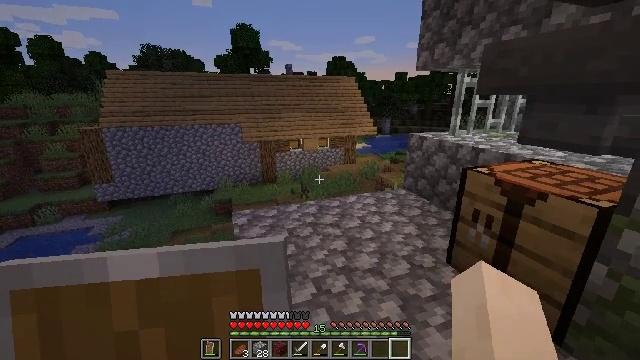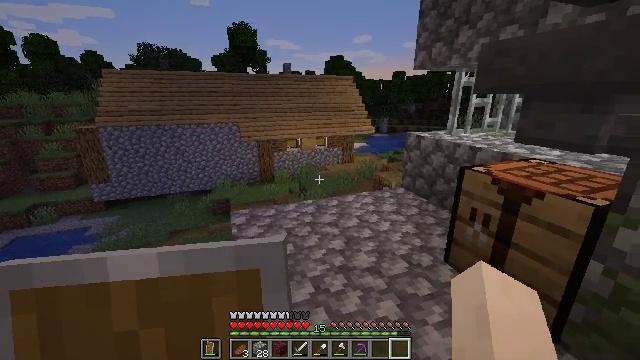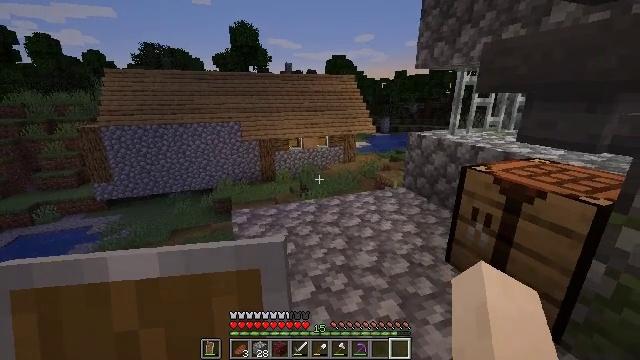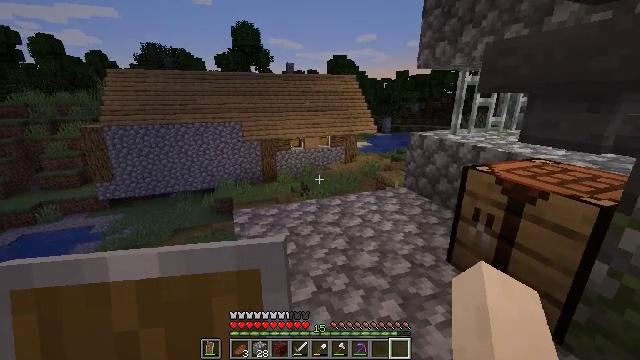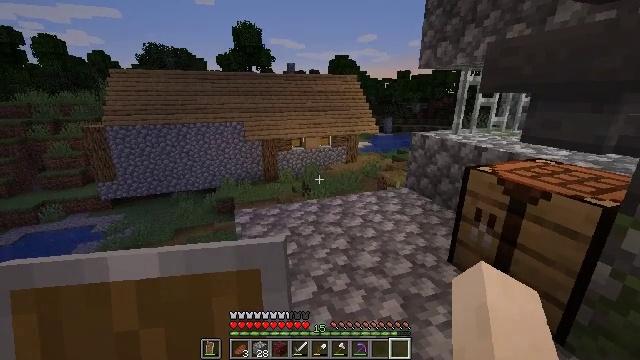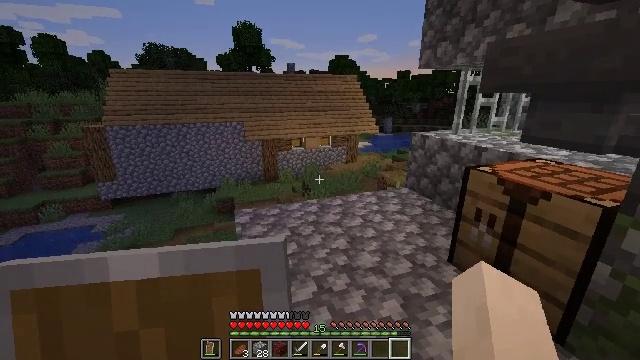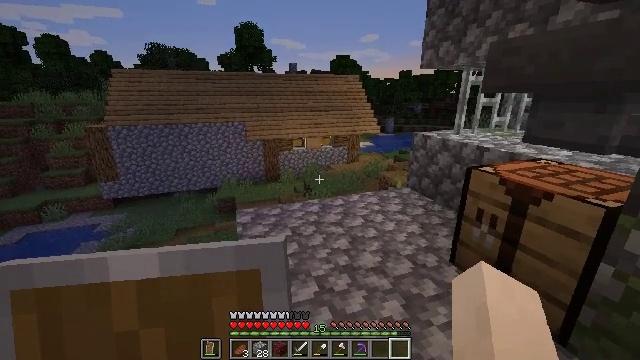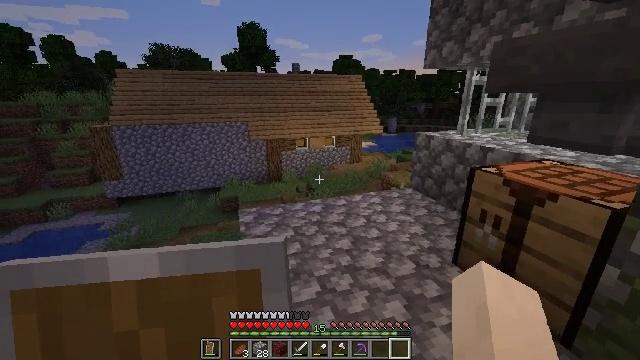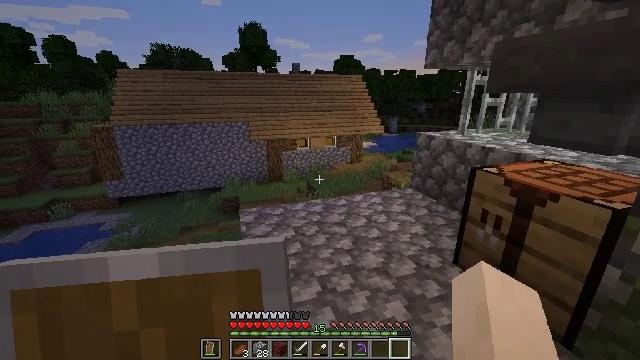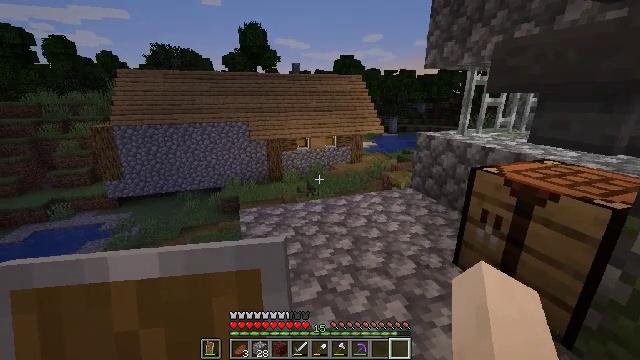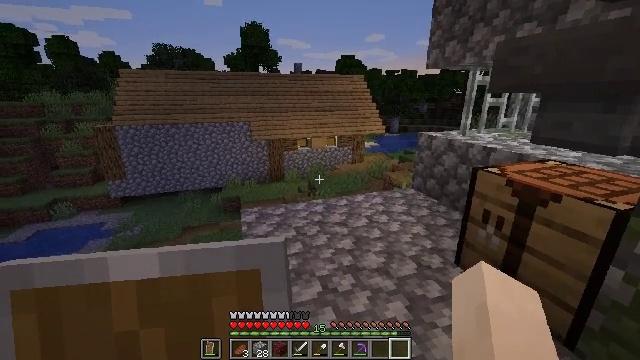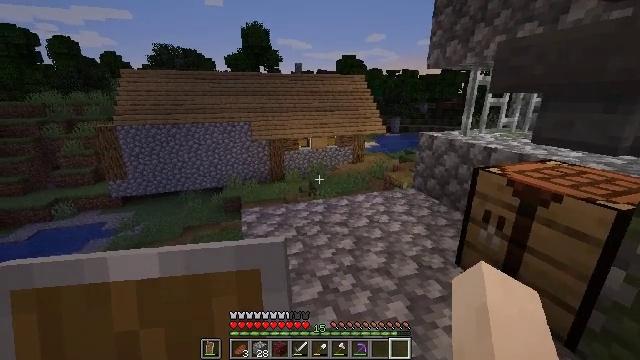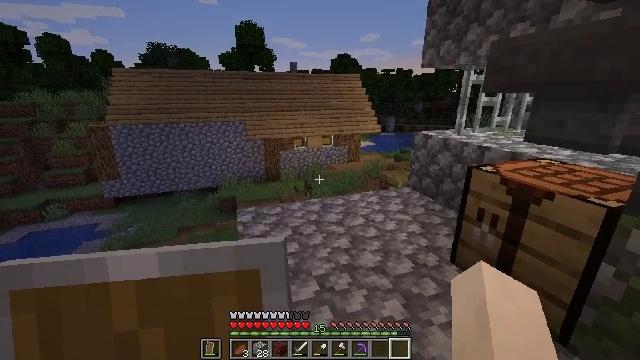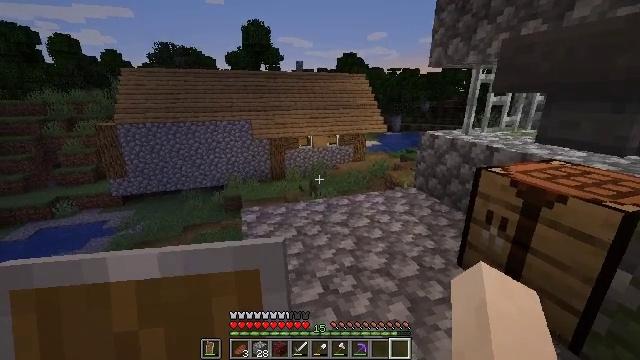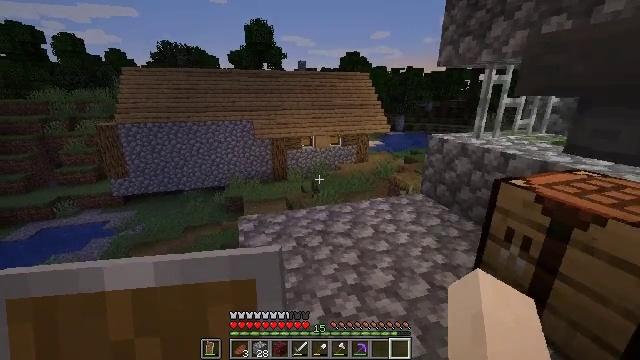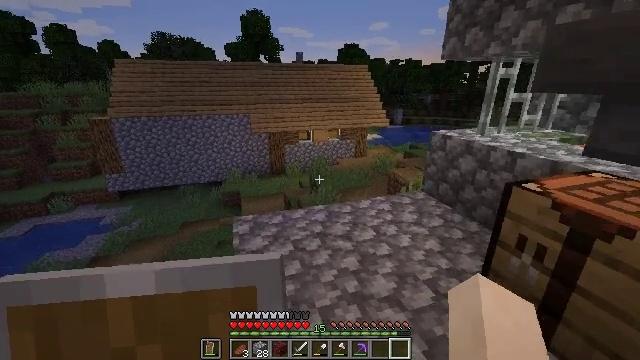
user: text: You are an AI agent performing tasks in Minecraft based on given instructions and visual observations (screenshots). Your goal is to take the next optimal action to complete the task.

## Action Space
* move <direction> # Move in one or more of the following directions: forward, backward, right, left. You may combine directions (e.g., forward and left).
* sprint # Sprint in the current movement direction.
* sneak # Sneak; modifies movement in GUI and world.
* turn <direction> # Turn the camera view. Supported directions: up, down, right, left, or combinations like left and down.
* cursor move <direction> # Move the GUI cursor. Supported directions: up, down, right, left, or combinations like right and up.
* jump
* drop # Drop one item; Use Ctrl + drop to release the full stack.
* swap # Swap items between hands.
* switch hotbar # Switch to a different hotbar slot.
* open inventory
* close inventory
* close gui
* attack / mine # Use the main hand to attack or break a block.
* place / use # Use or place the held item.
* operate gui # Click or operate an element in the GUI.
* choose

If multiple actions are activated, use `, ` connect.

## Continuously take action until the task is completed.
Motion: motion action
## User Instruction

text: Gather wheat by left-clicking on it.
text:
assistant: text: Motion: no_op
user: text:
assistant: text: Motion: no_op
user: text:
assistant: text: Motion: no_op
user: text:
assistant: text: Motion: no_op
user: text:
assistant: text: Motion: no_op
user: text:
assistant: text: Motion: no_op
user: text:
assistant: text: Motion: no_op
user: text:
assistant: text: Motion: no_op
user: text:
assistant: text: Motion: no_op
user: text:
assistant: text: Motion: no_op
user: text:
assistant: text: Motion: no_op
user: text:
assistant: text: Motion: turn right
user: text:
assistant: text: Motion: move forward, turn left
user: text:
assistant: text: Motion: move forward
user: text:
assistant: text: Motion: move forward, turn down
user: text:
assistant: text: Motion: move forward
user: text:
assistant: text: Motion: no_op
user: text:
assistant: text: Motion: no_op
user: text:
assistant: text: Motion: move forward
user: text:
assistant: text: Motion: move forward
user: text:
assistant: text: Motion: move forward
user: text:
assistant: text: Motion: move forward
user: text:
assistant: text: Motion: move forward
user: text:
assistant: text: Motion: move forward
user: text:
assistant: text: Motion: move forward
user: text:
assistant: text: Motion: move forward, turn right
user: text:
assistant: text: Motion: move forward, turn right
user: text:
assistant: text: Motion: move forward, turn right
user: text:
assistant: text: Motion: move forward, turn right
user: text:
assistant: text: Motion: move forward, turn right